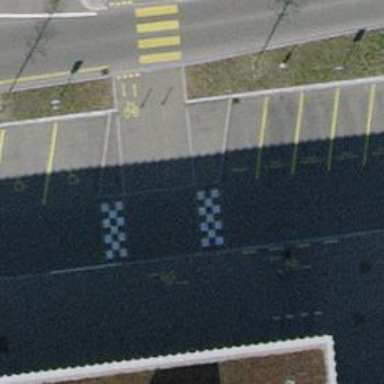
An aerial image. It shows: Asphalt parking aisle designated as service road.